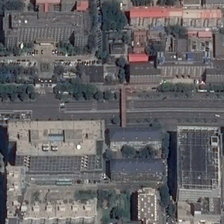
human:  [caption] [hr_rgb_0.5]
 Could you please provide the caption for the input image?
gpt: some buildings and green trees are in two sides of a road in a commercial area .

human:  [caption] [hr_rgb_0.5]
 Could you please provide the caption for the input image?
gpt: the distance between the building and the building is narrow .

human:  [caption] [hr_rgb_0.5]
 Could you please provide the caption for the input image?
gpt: some buildings and green trees are in two sides of a road in a commercial area .

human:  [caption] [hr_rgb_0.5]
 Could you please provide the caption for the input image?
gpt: the building is high and low, different sizes .

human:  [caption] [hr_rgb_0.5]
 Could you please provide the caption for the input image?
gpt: the building is high and low, different sizes .